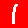
Digit: 1